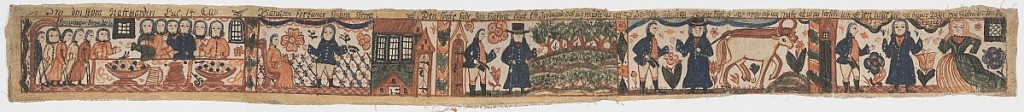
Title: Bonad
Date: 1775–1825
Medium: Hand painted on canvas
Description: Two groups of six people each, standing behind and to left of table. Two large fruit-filled compotes and a pitcher sit in front of table. Two multi-paned windows appear on the far wall.